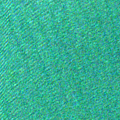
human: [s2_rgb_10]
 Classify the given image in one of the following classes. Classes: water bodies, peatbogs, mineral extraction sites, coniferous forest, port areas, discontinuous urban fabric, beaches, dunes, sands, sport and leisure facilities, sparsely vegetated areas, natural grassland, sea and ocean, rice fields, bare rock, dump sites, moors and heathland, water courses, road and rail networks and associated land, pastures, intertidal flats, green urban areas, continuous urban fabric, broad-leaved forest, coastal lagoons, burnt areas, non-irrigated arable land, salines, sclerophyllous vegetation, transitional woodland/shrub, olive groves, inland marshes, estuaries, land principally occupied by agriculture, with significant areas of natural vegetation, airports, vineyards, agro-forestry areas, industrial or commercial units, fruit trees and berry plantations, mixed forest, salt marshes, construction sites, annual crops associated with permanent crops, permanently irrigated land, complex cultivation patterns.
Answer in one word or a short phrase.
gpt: sea and ocean